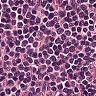
Metastatic tissue present: no